Aerial crown-view tile of a tropical tree (Barro Colorado Island, Panama), acquired 20250818:
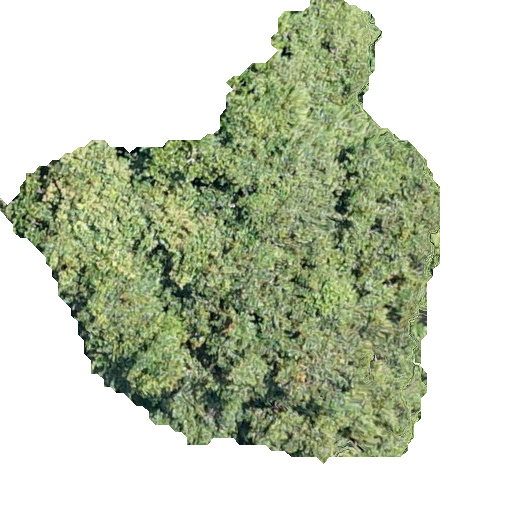
Species: Chrysophyllum cainito
GBIF accepted scientific name: Chrysophyllum cainito
Crown area: 178.932 m²